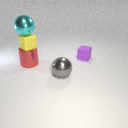
small purple rubber cube to the right of large gray metal sphere